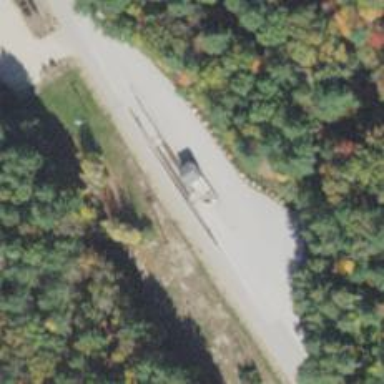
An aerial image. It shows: Driveway service road with weighbridge facility.